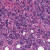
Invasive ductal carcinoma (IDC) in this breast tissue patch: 1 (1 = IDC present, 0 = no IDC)